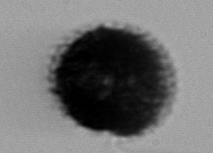
Label: Gonyaulax